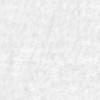
Label: no_change